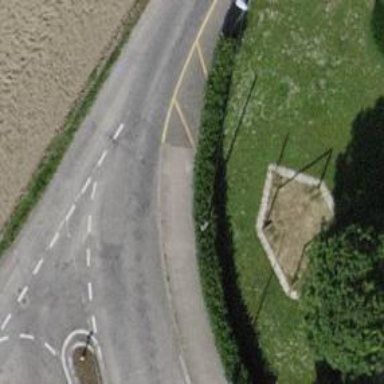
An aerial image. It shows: Asphalt footway with unmarked crossing.